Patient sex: M
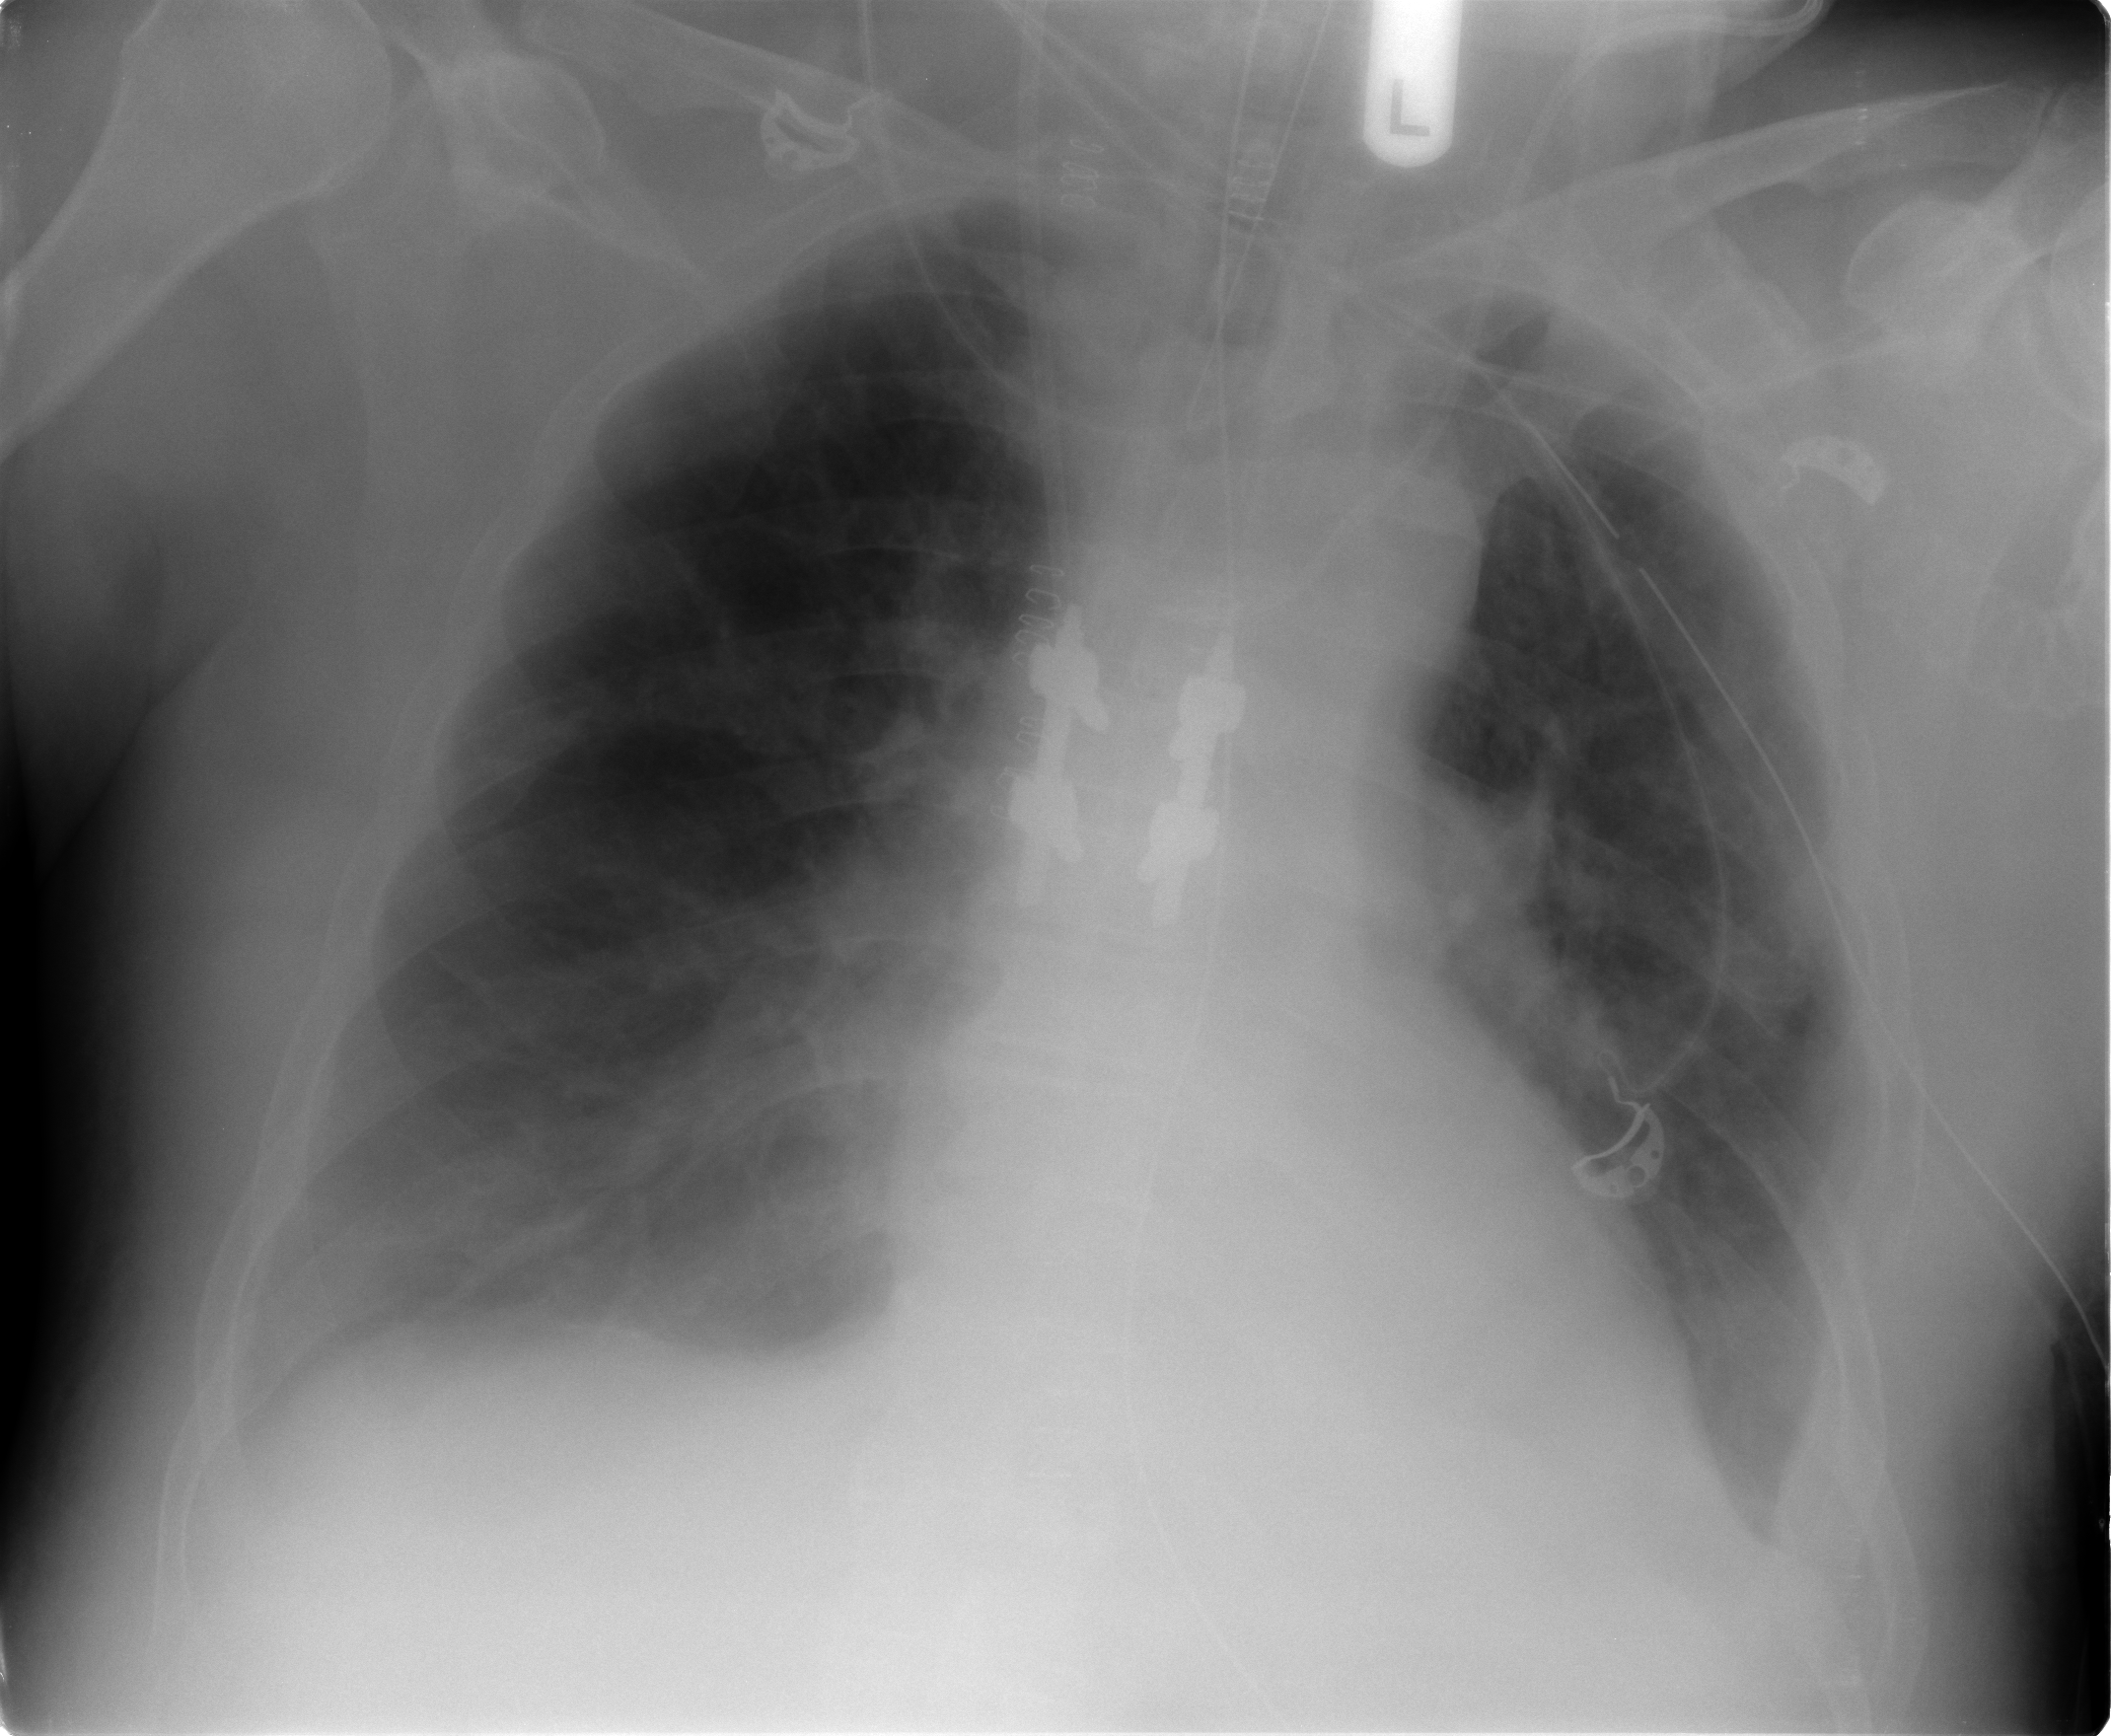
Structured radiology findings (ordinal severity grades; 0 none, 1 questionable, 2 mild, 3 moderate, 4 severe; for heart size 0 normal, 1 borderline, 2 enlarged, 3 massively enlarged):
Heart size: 2
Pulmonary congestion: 2
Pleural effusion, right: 2
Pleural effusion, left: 2
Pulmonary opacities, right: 2
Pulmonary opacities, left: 2
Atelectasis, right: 3
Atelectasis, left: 2